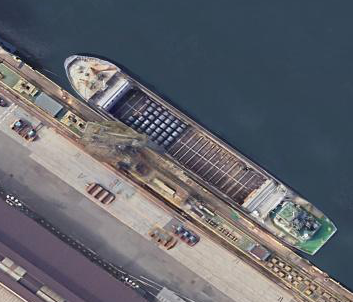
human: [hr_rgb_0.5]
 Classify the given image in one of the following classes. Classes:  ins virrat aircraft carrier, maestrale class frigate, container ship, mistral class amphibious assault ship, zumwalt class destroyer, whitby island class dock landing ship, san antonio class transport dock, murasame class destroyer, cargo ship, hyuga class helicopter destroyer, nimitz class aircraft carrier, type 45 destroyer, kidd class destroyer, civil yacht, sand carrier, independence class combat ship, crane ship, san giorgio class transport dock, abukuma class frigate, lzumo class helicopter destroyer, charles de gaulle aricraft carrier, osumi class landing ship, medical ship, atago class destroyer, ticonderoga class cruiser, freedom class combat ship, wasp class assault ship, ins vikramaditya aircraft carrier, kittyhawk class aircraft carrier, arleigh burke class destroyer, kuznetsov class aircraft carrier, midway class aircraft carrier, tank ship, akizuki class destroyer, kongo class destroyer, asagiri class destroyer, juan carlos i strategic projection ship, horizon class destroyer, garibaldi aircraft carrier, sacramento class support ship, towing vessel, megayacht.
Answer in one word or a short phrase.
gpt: Cargo ship